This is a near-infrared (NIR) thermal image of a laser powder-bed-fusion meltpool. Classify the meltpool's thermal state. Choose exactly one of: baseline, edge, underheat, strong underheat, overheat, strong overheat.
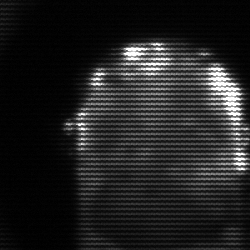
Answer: baseline